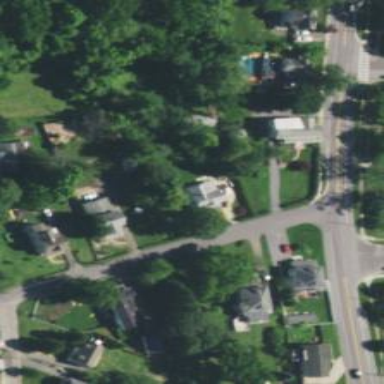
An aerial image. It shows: Neighborhood.